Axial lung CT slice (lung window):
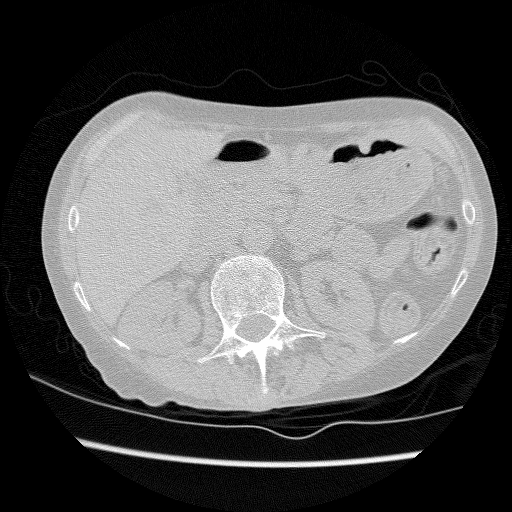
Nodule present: no